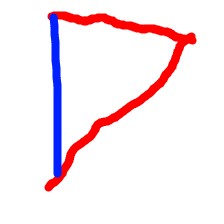
Shape: triangle